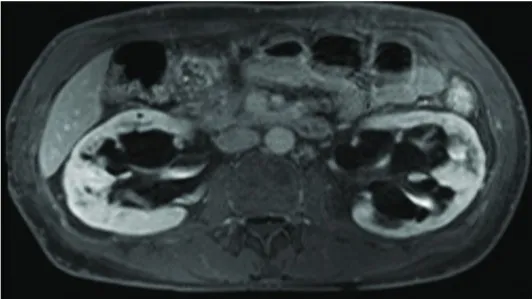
Parapelvic cysts in Fabry disease. . MRI scan of proband from family C demonstrating bilateral parapelvic cysts.
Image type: radiology (mri)